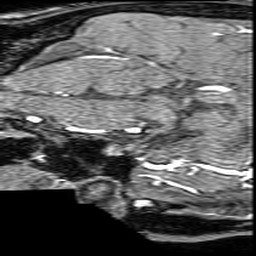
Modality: angio
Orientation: sagittal
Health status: ill
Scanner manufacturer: philips
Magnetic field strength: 3 T
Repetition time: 0.01835 s
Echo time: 0.003367 s